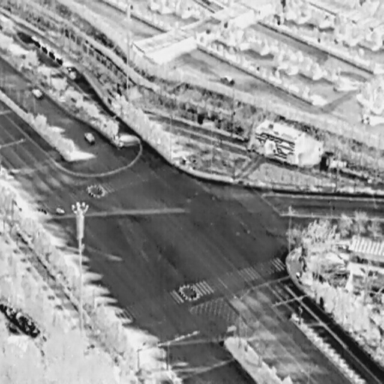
There are two Cars in the infrared image.